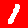
Digit: 1